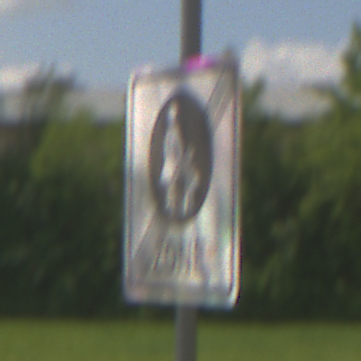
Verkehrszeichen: EndeFussgaengerzone
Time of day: Midday
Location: Outdoor (RoadRail)
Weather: PartlyCloudy
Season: NotSpecified
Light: Natural